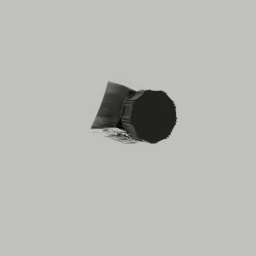
Label: tools